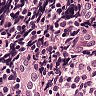
Metastatic tissue present: no